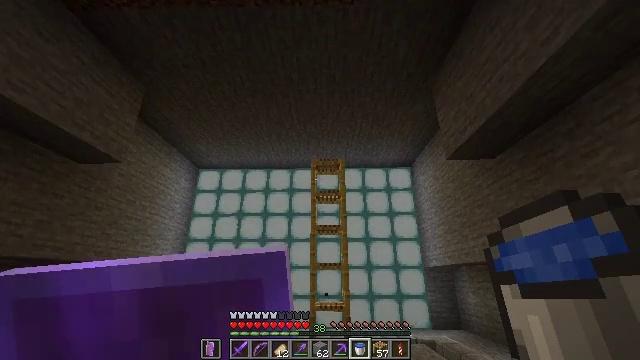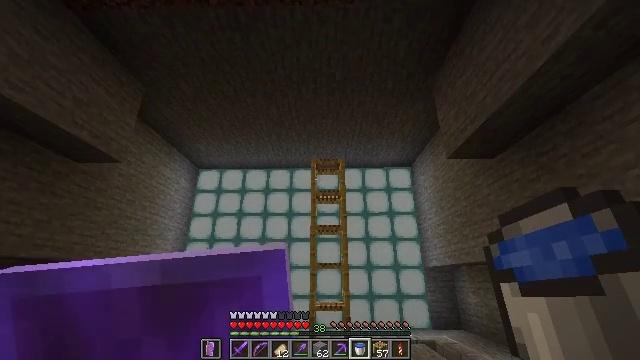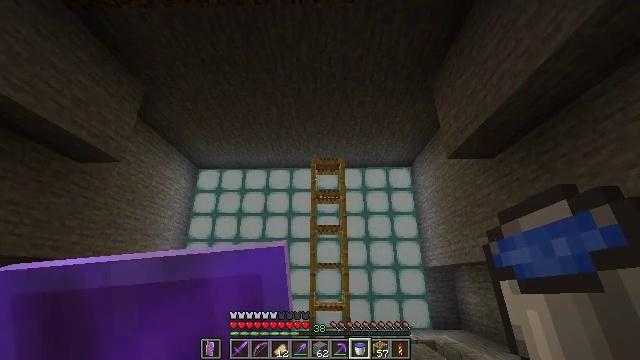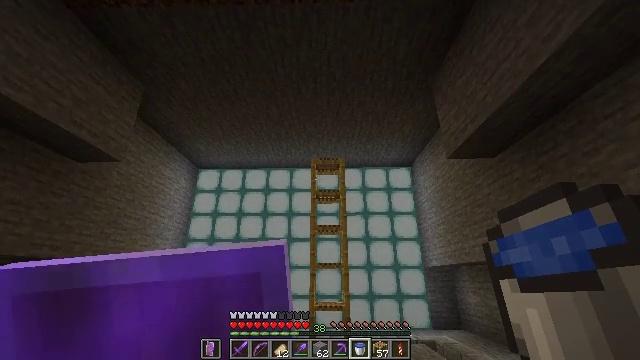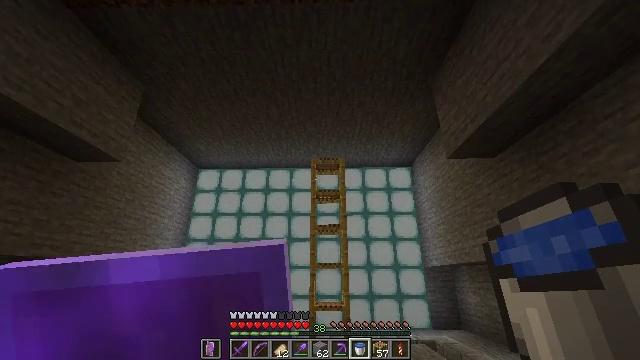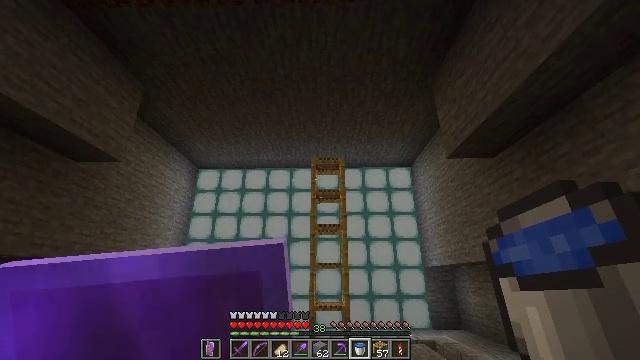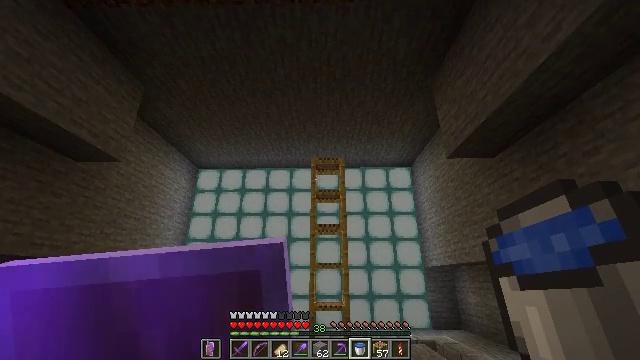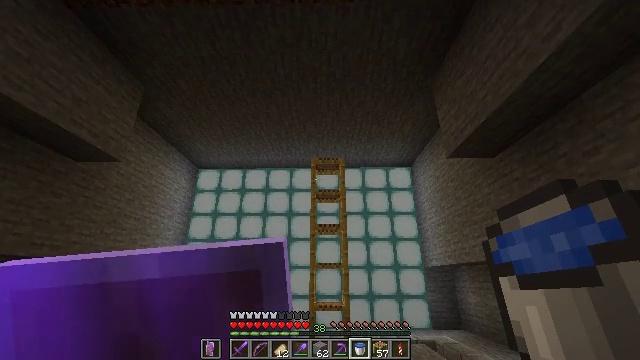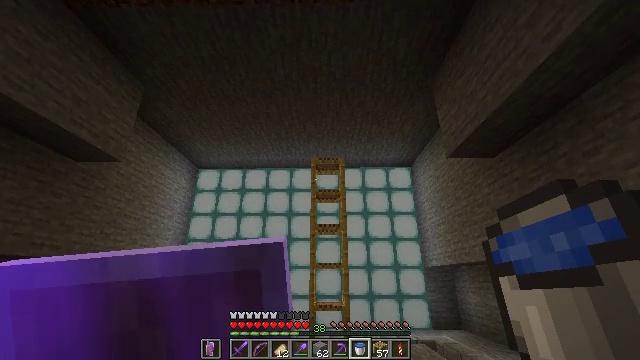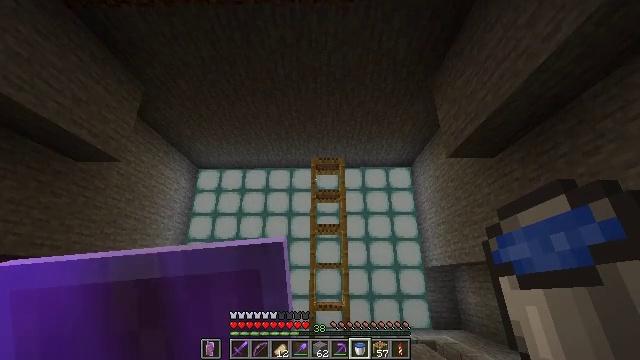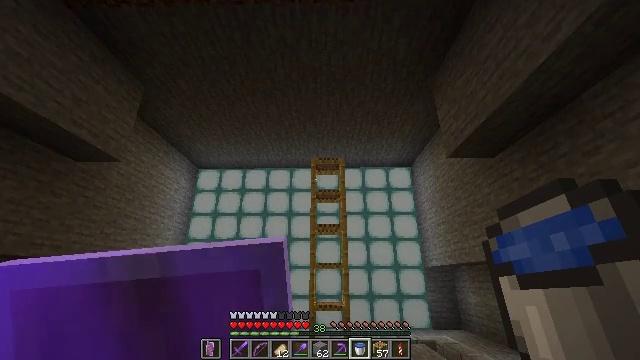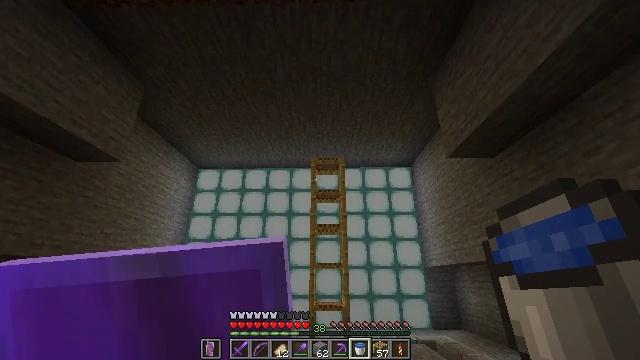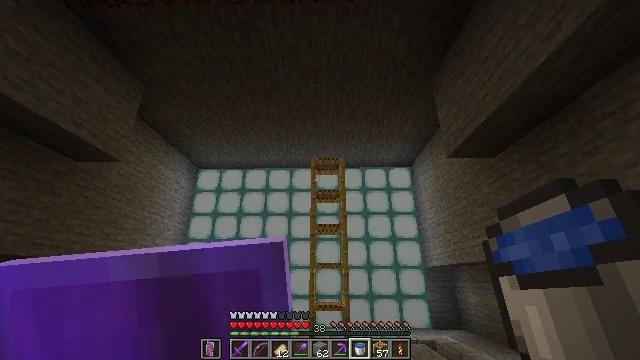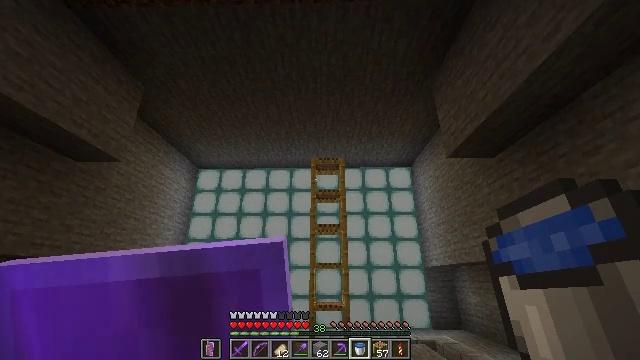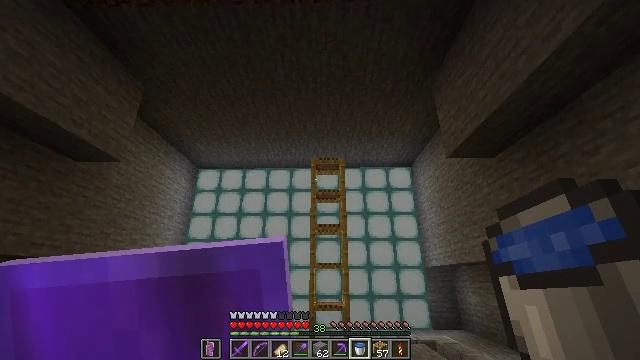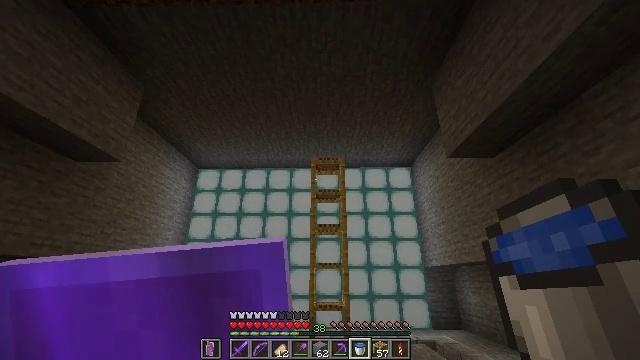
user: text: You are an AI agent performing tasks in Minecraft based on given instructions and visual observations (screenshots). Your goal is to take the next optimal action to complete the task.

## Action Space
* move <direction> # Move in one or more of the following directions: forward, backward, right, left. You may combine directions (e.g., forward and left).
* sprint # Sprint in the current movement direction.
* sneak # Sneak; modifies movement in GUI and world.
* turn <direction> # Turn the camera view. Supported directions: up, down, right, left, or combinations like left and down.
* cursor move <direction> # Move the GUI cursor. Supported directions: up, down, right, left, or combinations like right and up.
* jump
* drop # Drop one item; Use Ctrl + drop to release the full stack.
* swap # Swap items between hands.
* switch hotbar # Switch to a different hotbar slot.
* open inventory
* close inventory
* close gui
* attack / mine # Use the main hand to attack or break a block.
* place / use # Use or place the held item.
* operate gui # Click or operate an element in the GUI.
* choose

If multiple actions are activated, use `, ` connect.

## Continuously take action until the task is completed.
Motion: motion action
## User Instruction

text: Break the stone stairs to recycle them.
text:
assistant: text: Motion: no_op
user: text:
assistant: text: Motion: no_op
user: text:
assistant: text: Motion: no_op
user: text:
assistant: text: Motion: no_op
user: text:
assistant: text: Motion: no_op
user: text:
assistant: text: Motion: no_op
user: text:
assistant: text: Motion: no_op
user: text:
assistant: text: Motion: no_op
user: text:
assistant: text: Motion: no_op
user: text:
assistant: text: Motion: no_op
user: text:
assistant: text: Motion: no_op
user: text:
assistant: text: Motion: no_op
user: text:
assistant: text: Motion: no_op
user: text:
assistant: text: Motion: no_op
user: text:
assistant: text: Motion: no_op
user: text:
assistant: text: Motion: no_op
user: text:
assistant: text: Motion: no_op
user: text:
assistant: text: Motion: no_op
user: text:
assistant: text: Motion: no_op
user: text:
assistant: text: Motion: no_op
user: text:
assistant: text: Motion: no_op
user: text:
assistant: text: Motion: no_op
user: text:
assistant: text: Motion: no_op
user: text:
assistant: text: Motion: no_op
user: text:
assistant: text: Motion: no_op
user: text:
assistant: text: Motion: no_op
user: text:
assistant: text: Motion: no_op
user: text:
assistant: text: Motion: no_op
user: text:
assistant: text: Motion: no_op
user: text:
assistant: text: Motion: no_op